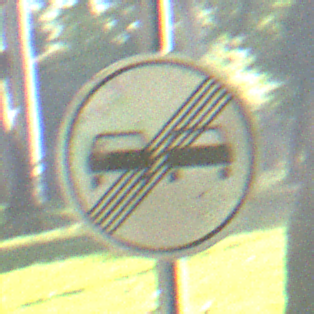
Verkehrszeichen: EndeUeberholverbot
Umgebung: Outdoor, Nature
Tageszeit: MorningAfternoon
Wetter: Clear
Licht: Natural
Jahreszeit: NotSpecified
Kontrast: HighContrast